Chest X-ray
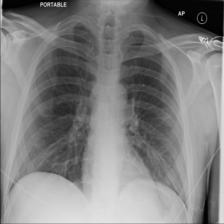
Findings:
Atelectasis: negative
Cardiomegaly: negative
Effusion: negative
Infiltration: positive
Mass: negative
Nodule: negative
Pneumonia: negative
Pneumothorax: negative
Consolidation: negative
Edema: negative
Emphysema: negative
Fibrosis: negative
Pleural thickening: negative
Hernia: negative